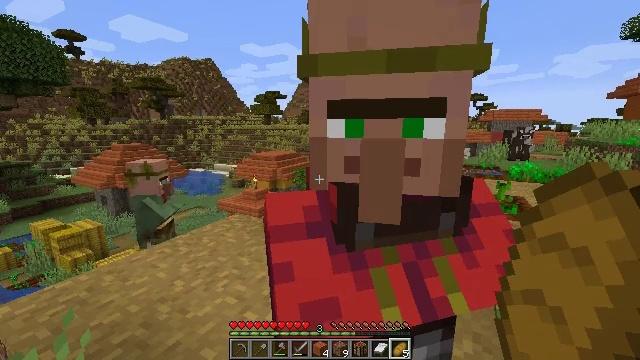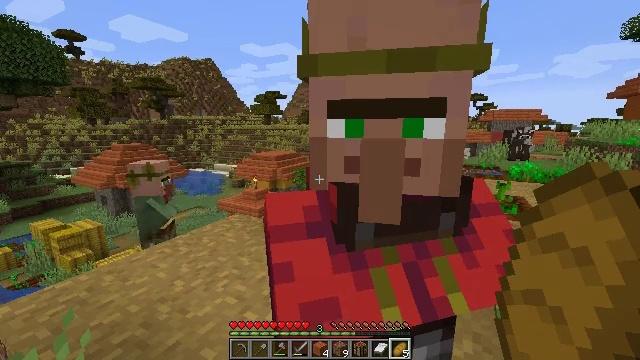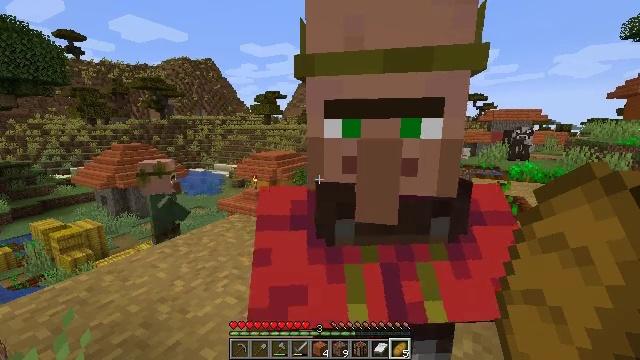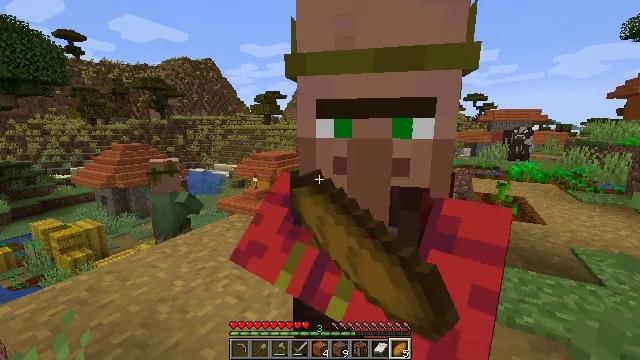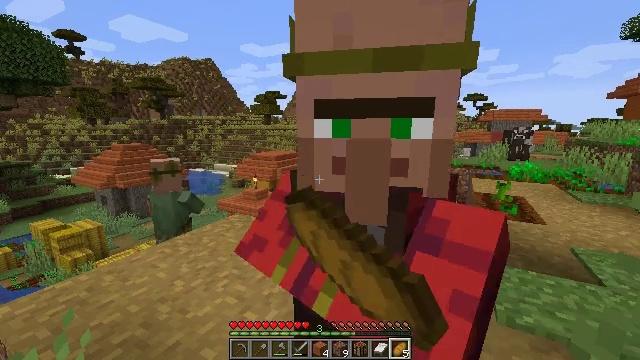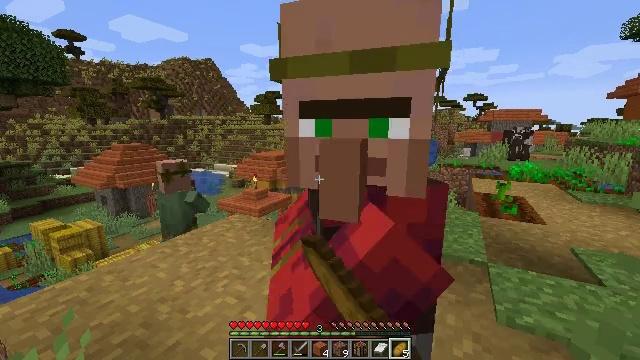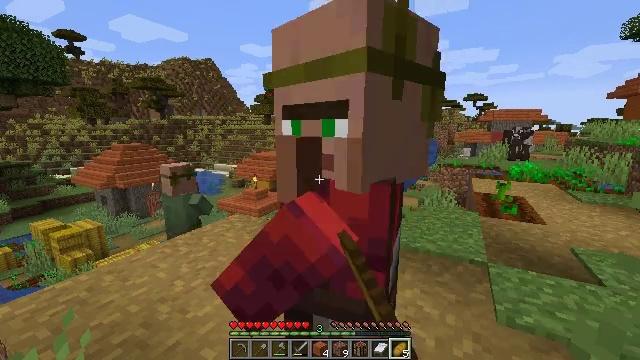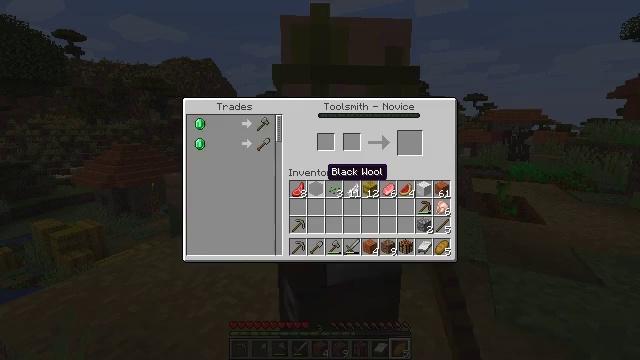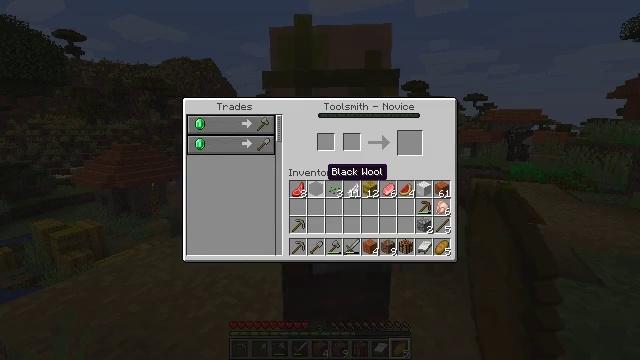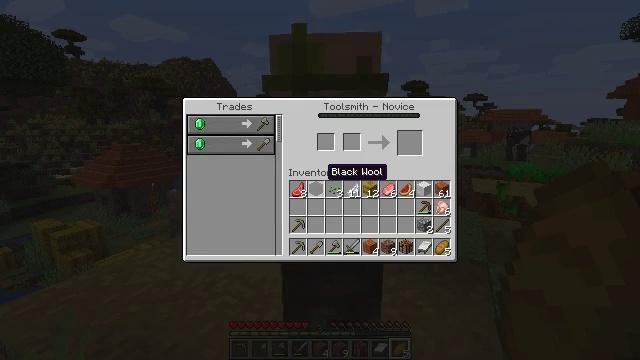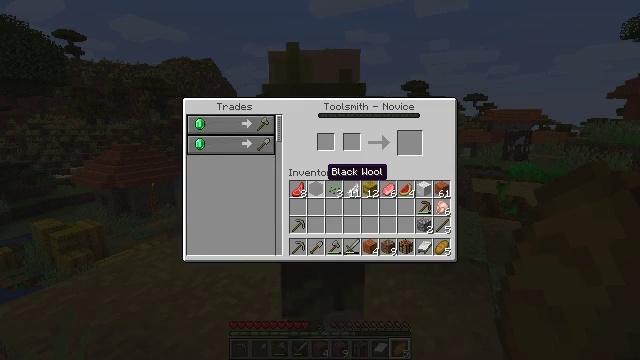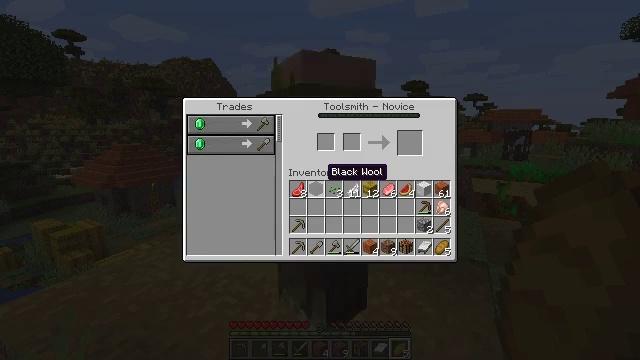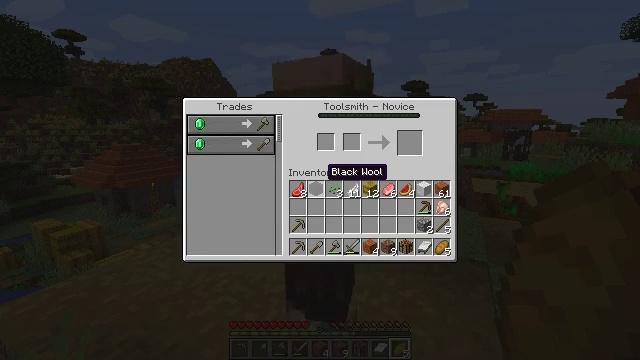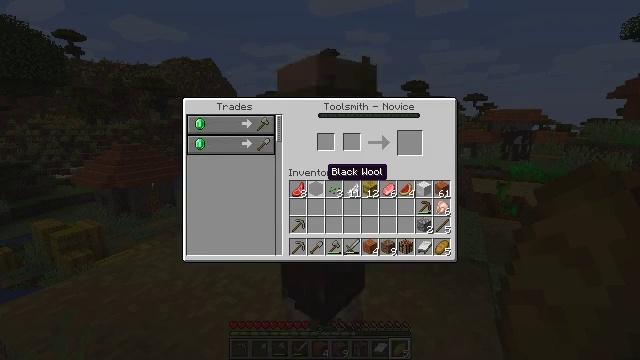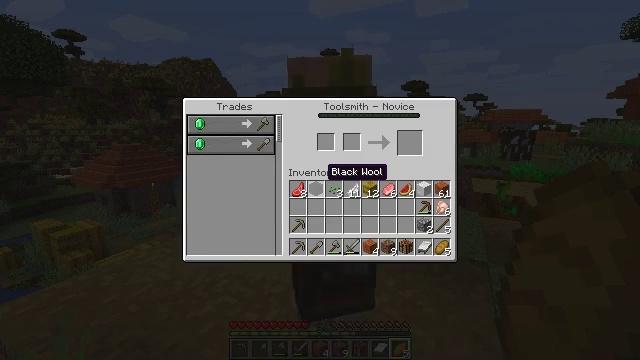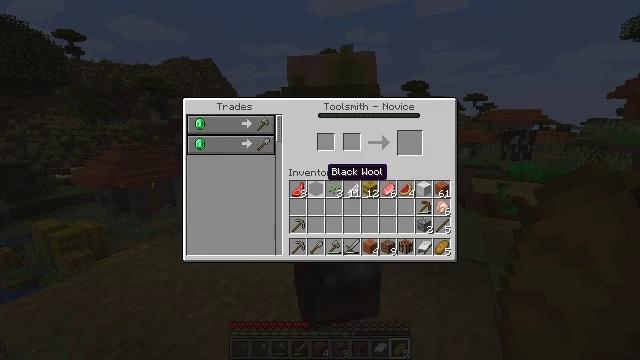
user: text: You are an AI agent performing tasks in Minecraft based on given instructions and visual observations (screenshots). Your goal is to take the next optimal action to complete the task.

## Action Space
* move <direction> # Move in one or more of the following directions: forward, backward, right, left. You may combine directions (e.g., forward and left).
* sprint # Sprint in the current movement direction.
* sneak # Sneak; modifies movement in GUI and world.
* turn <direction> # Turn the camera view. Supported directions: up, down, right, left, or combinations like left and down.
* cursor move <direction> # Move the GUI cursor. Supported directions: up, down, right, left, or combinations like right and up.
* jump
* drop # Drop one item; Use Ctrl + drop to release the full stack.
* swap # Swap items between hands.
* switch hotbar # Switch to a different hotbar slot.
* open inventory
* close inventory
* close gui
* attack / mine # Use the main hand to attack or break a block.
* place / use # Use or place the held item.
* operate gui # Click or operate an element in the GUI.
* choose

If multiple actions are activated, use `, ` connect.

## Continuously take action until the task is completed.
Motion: motion action
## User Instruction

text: Mine the cartography table.
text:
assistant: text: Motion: no_op
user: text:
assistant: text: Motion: use / place
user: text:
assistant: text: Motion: use / place
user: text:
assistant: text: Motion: use / place
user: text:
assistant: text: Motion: no_op
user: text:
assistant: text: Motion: no_op
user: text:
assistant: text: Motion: open gui
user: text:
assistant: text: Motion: no_op
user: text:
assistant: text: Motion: no_op
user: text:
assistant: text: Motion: no_op
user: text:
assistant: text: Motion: no_op
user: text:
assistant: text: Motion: no_op
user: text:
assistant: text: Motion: no_op
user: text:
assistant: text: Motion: no_op
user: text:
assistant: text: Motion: no_op
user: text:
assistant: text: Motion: no_op
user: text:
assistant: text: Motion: no_op
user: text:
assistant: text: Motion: no_op
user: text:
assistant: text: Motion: no_op
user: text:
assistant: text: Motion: no_op
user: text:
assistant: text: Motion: no_op
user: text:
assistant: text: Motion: close gui
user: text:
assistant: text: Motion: no_op
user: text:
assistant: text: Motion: no_op
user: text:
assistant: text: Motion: no_op
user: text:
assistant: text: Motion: no_op
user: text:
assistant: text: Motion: no_op
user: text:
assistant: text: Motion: no_op
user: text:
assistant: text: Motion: no_op
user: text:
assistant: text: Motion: turn right and up, use / place